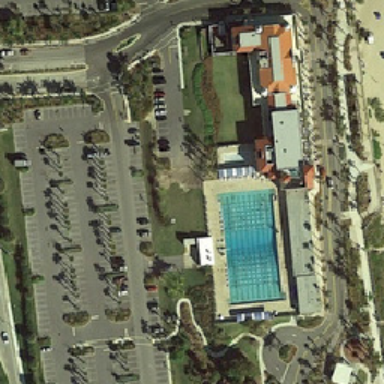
There are several buildings and a large parking lot in the resort .